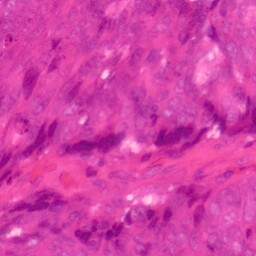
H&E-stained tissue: Colon